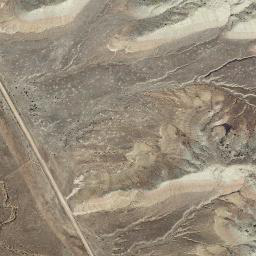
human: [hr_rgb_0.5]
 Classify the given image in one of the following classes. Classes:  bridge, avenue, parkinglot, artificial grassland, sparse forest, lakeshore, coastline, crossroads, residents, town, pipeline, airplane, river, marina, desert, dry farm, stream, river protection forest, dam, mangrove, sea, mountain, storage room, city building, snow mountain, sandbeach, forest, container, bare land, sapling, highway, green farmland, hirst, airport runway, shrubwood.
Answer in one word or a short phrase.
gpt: mountain